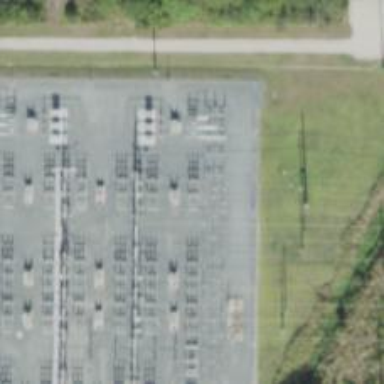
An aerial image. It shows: Switch used for power control.